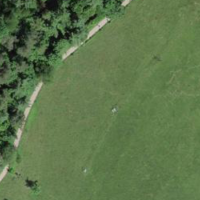
EUNIS habitat code: 24
Species observed at this site:
Clinopodium vulgare
Episyrphus balteatus
Euphorbia cyparissias
Geranium pyrenaicum
Prunus padus
Lamium purpureum
Cichorium intybus